Question: I have this drop down menu, that when it's hovered some of the content is going behind another div. It looks like this:

The css for the menu is like this:
'''
.nav-m {
height: 50px;
width: 60px;
display: block;
position: absolute;
z-index: 9999;
overflow-y: hidden;
text-align: center;
position: absolute;
}
.nav-m:hover {
width: 140px;
height: 210px;
}
.nav-m a {
display: none;
text-indent: -9999px;
position: relative;
height: 20px;
padding: 13px 0;
color: #fff !important;
}
nav a:first-child:hover {
text-indent: -9999px;
}
.nav-m:hover>a {
display: block;
}
.nav-m:hover>a:first-child:after {
color: #6daeaf;
background: #505664;
}
.nav-m a:first-child {
display: block;
text-align: center;
margin-bottom: 16px;
cursor: default;
}
.nav-m a:after {
position: absolute;
top: 0;
padding: 12px 0;
width: 60px;
color: #fff;
font-family: 'icons';
font-size: 24px;
display: block;
text-indent: 0;
background: #6daeaf;
}
nav a:hover {
text-indent: 0px;
text-align: left;
margin-left: 70px;
}
.nav-m a:hover:after {
color: #999;
background: #fff;
text-align: center;
margin-left: -70px;
}
.nav-m a:first-child:before {
position: absolute;
text-indent: 0;
top: 55px;
left: 23px;
content: "";
width: 0;
height: 0;
border-left: 7px solid transparent;
border-right: 7px solid transparent;
border-bottom: 7px solid #6daeaf;
}
.nav-m a:first-child:hover:before {
margin-left: -70px;
}
.nav-m a:first-child:after {
left: 0;
content: "m";
background: #656d7e;
-webkit-border-radius: 5px;
-moz-border-radius: 5px;
border-radius: 5px;
}
.nav-m a:nth-child(2):after {
content: "p";
-webkit-border-top-left-radius: 5px;
-webkit-border-top-right-radius: 5px;
-moz-border-radius-topleft: 5px;
-moz-border-radius-topright: 5px;
border-top-left-radius: 5px;
border-top-right-radius: 5px;
}
.nav-m a:nth-child(3):after {
content: "s";
}
.nav-m a:last-child:after {
content: "e";
-webkit-border-bottom-left-radius: 5px;
-webkit-border-bottom-right-radius: 5px;
-moz-border-radius-bottomleft: 5px;
-moz-border-radius-bottomright: 5px;
border-bottom-left-radius: 5px;
border-bottom-right-radius: 5px;
}
'''
Below the menu div is .container, .row and then a div with class='span12' (I'm using bootstrap)
The HTML looks like this:
'''
<div id="topbg">
<div class="span9">span9 content here</div>
<div class="span3 avatar-holder" >
<nav class="nav-m" onmouseover="">
<a href="#" title="Menu">Menu</a>
<a href="#" title="Account">Account</a>
<a href="#" title="Settings">Settings</a>
<a href="#" title="Email">Email</a>
<a href="#" title="Email">Email</a>
<a href="#" title="Email">Email</a>
<a href="#" title="Email">Email</a>
<a href="#" title="Email">Email</a>
<a href="#" title="Email">Email</a>
<a href="#" title="Email">Email</a>
</nav>
</div>
</div>
</div><!--end row-->
</div><!--end topbg-->
<div class='container' style='margin-top:20px;'>
<div class='row'>
<div class='span12' style='margin:0;'>
span 12 content
</div><!--end span12-->
</div><!--end row-->
'''
So, I've tried setting the z-index to -1 on the following divs: .row, .container, .span12 with no luck. I've also tried settings the overflow to visible on every possible div. I can't find the problem here.
Can anyone help me out?
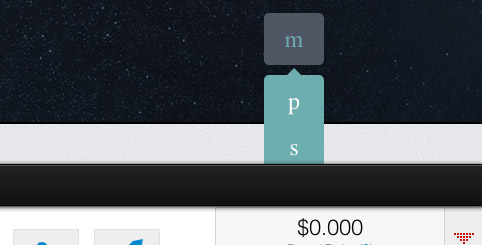
Answer: The div is overlaping the menu. It is the menu items which are not visible.
You have 'text-indent: -9999px' on '.nav-m a' menu items and you that for first three items thanks to following CSS
'''
.nav-m a:nth-child(3):after {
content: "s";
}
.nav-m a:nth-child(2):after {
content: "p";
}
.nav-m a:first-child:after {
content: "m";
}
'''
Now look at general styles for all your menu items:
'''
.nav-m a:after {
position: absolute;
top: 0;
padding: 12px 0;
width: 60px;
color: #FFF;
font-family: 'icons';
font-size: 24px;
display: block;
text-indent: 0;
background: #6DAEAF;
}
'''
It misses the 'content' property which is crucial here. Without it the pseudo-element ':after' won't be rendered at all.
To prove that, I prepared a <URL>. It doesn't contain this at all but the problem is still present.
If you want to stay with this approach I'd suggest a minor change which will spare you lots of CSS.
To every menu item anchor add an attribute 'data-shortcut' which will hold the first letter of the menu item
'''
<a href="#" title"Settings" data-shortcut="s">Settings</a>
'''
and so on... Now you can access this attribute in CSS 'content' property
'''
content: attr(data-shortcut);
'''
Thanks to that you don't need to define CSS for every menu item with different first letter.